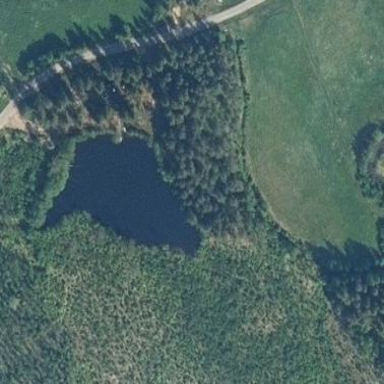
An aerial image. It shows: Serene pond surrounded by nature.